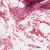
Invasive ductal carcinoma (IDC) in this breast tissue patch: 0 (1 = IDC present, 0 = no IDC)